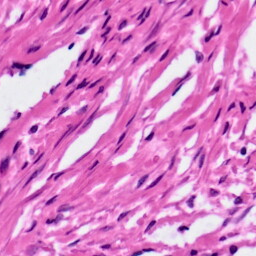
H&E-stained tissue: Ovarian